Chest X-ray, PA view. Patient: 64 years old, sex F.
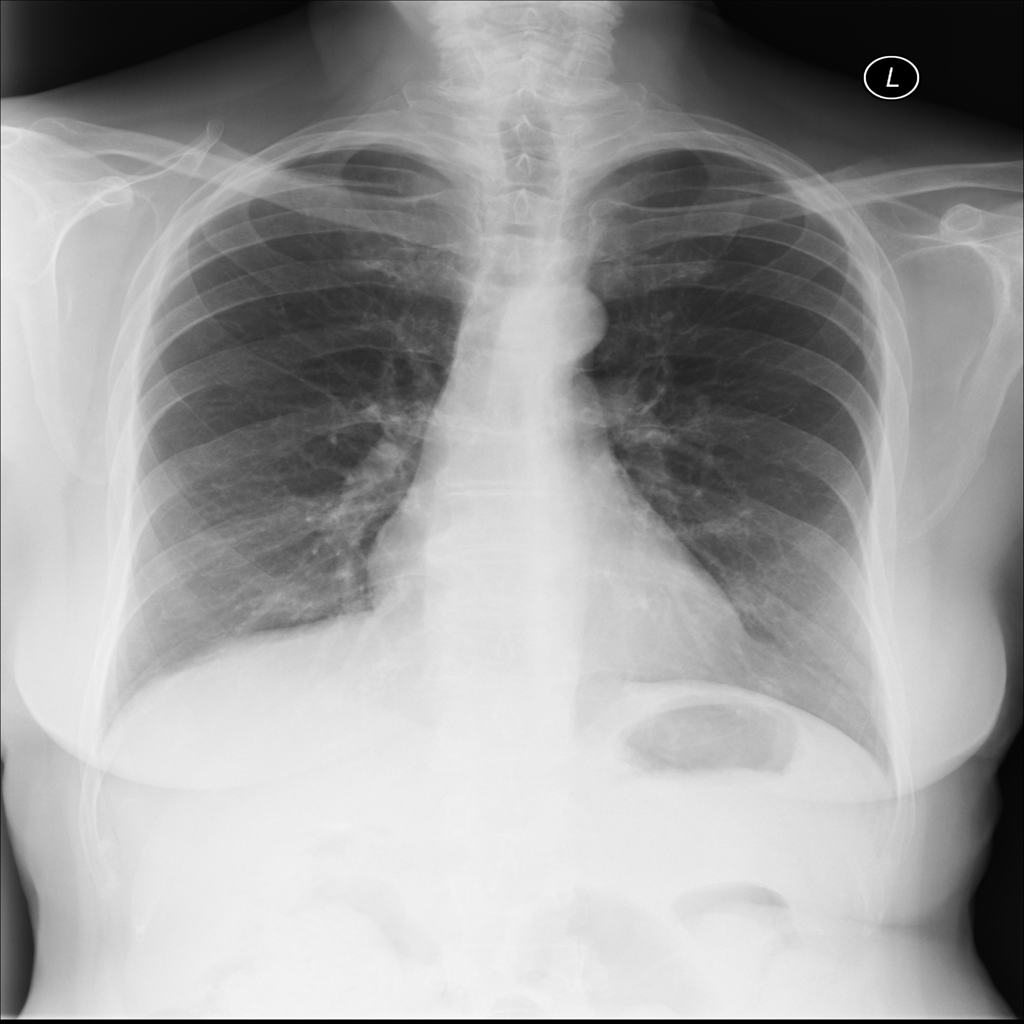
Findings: Emphysema